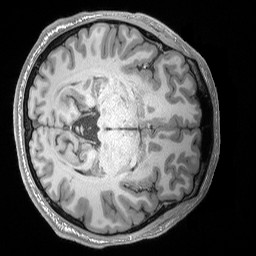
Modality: T1w
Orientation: axial
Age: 20
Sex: female
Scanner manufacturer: siemens
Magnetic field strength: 3 T
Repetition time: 2.2 s
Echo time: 0.00169 s